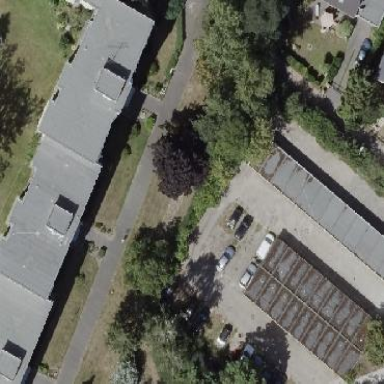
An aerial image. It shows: Garages as the designated land use.